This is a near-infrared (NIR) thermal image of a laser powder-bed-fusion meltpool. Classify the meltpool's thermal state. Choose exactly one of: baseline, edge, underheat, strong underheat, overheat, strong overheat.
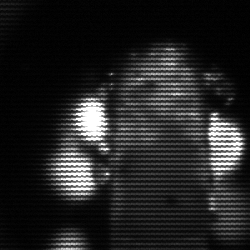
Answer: strong underheat